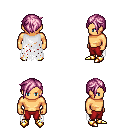
a pixel art fantasy rpg character, male body template, human, tanned skin, white tattered cape, red pants, pink pixie cut hairstyle, gold boots, four views (front, back, left, right), 2x2 character sprite sheet, small pixel art, hard edges, no anti-aliasing